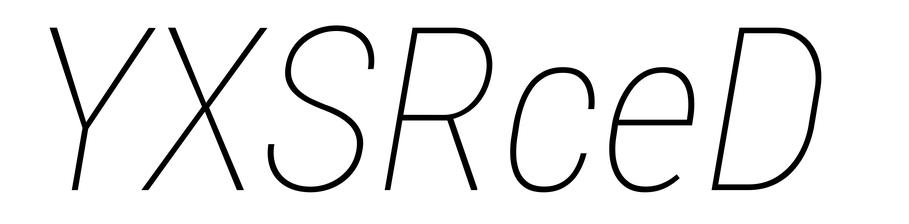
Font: Roboto-Italic_Condensed_Thin_Italic